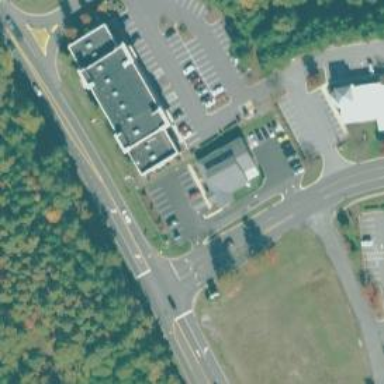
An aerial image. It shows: Veterinary facility.